Field crop: tomato
Growth stage: 1
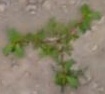
Species: portulaca